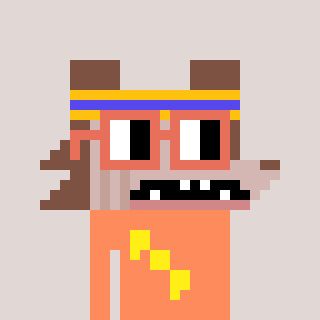
a pixel art character with square orange glasses, a werewolf-shaped head and a peachy-colored body on a warm background